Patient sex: M
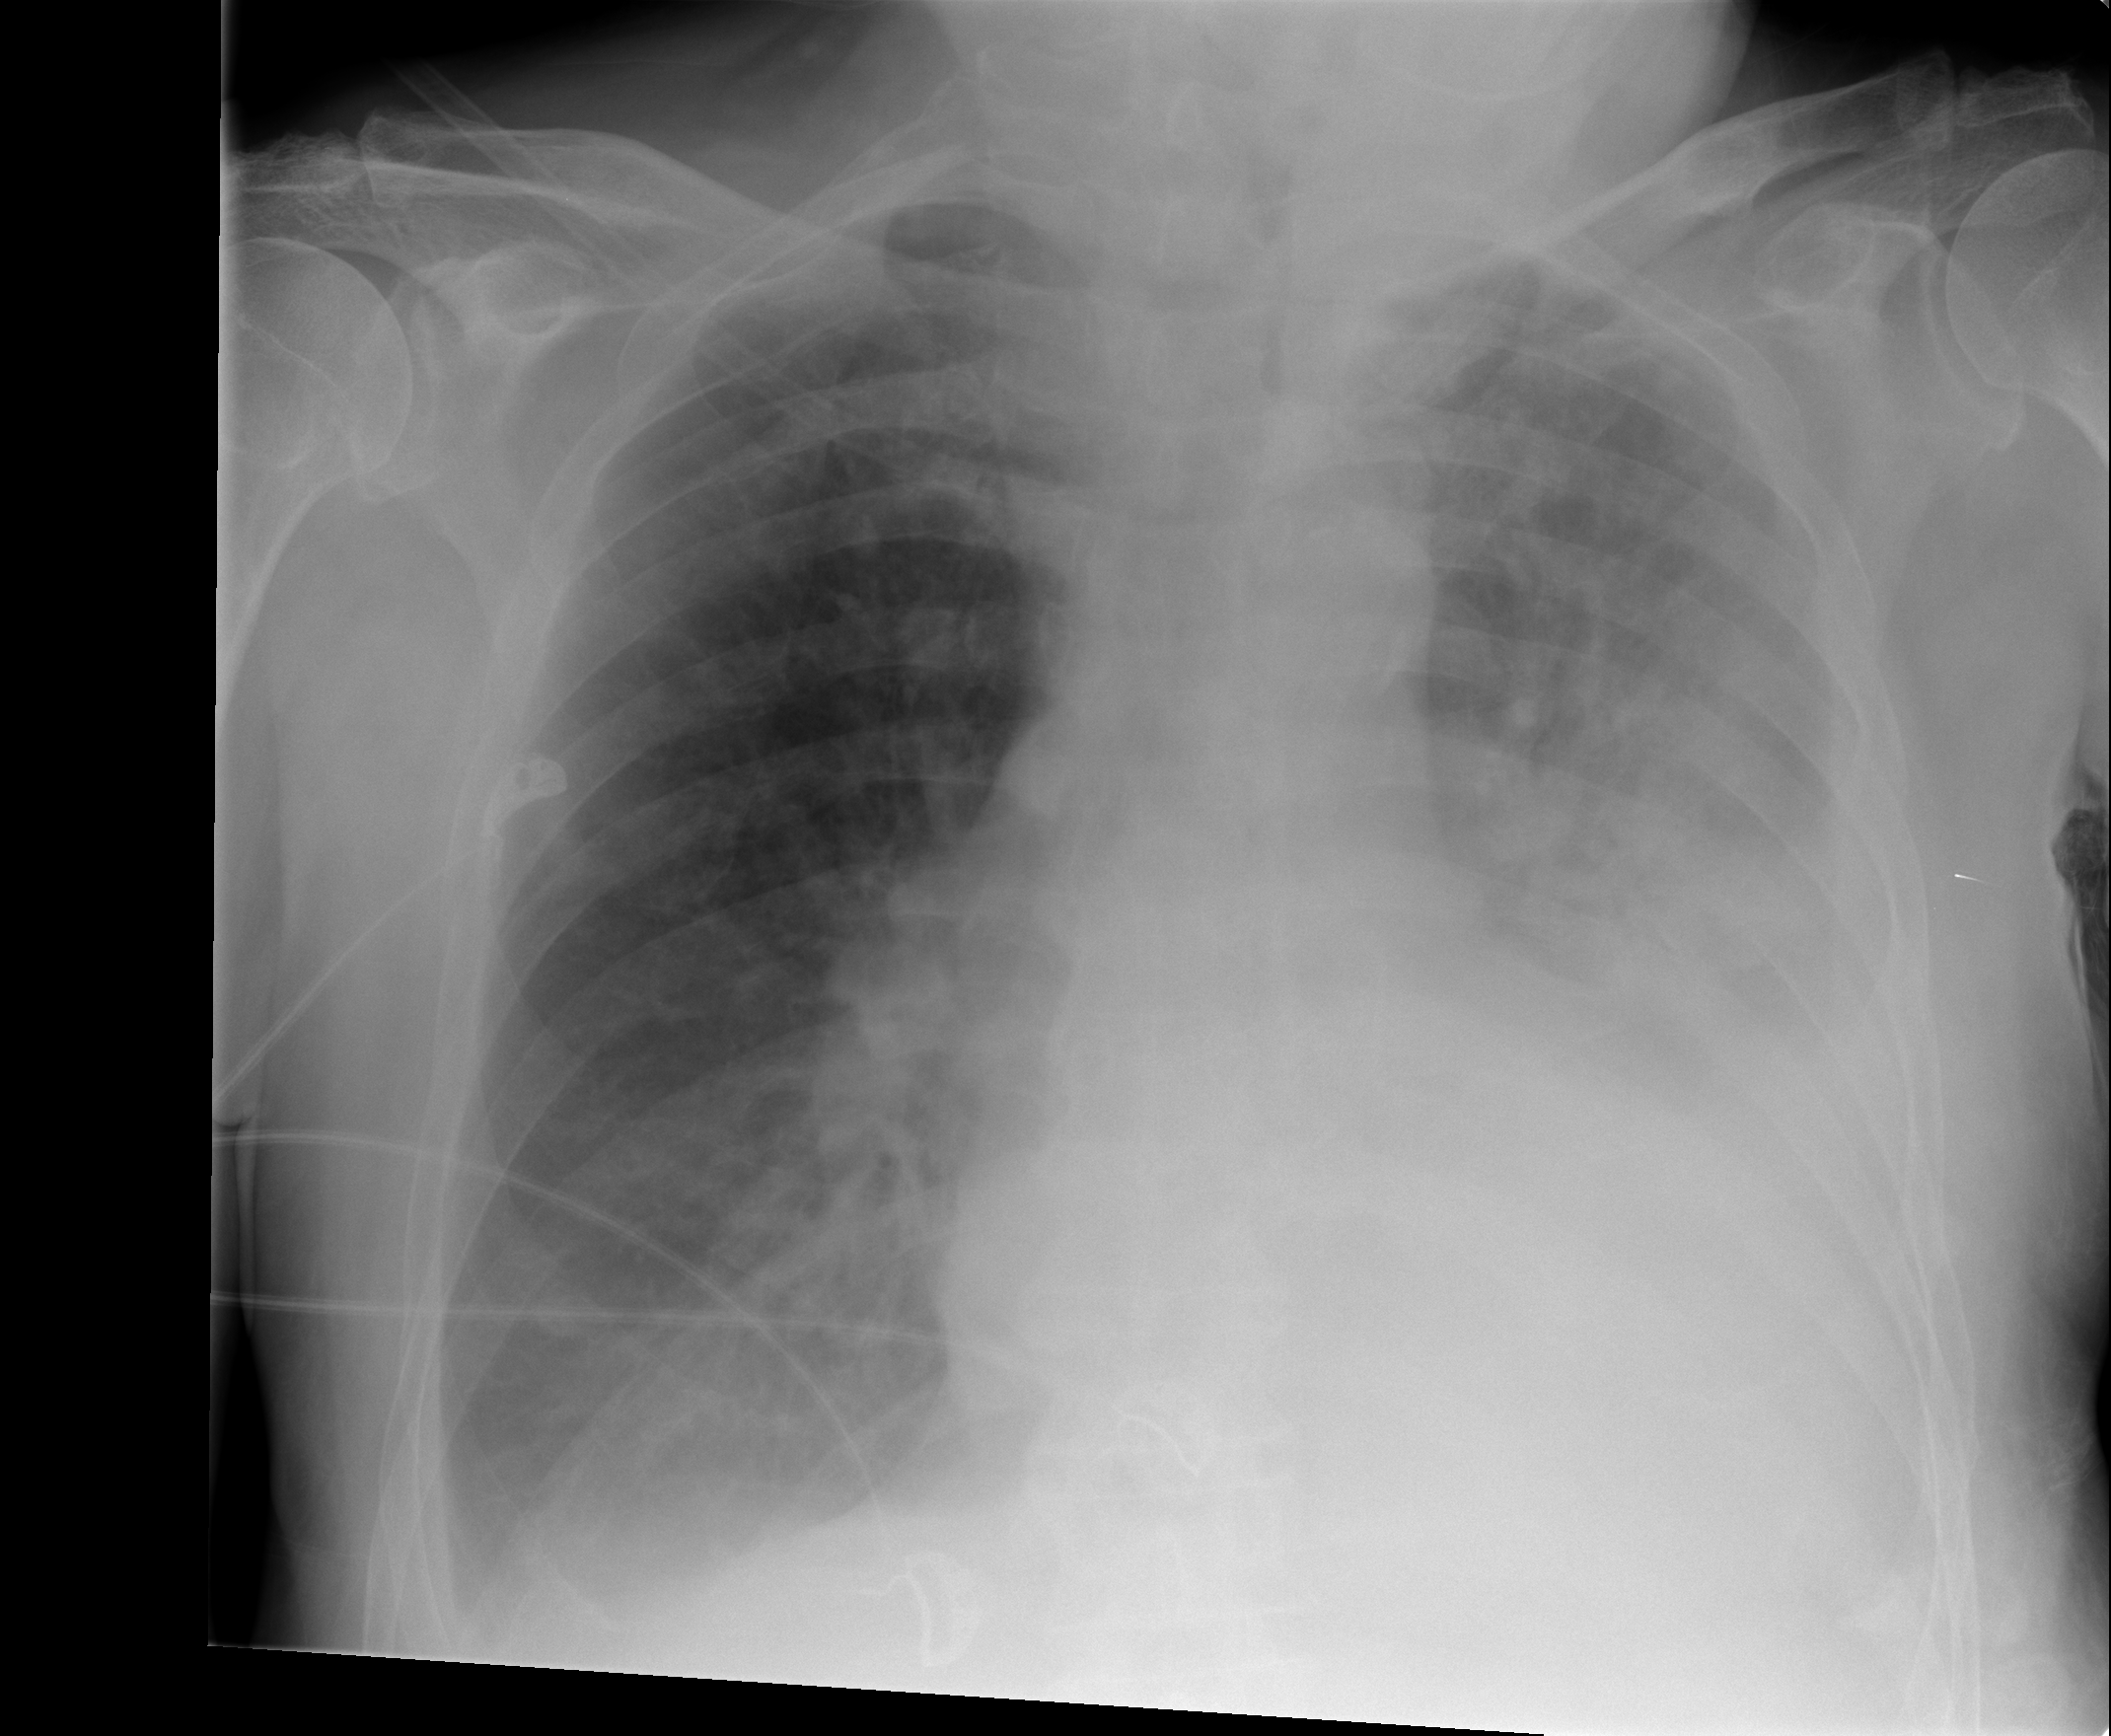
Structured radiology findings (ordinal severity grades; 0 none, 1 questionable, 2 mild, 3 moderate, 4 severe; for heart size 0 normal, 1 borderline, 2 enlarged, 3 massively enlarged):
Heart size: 2
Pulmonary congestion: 3
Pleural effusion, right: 2
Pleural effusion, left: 4
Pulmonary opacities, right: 0
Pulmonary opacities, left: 0
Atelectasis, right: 0
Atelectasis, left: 3